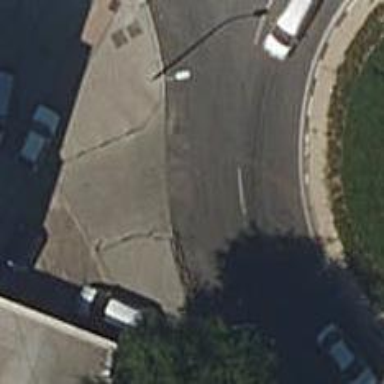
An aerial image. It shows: Roundabout on residential road with asphalt surface.